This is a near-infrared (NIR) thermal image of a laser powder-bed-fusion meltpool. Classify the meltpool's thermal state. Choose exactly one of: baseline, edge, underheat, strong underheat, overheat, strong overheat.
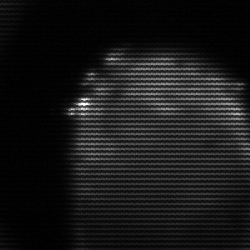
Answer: edge